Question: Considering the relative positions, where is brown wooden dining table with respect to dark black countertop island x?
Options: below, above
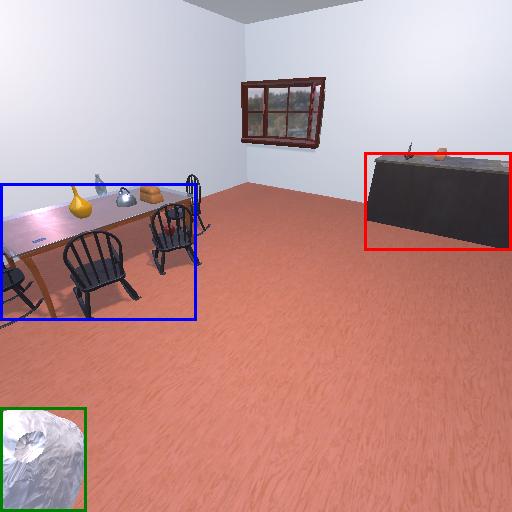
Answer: below